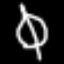
Label: leaf